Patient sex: M
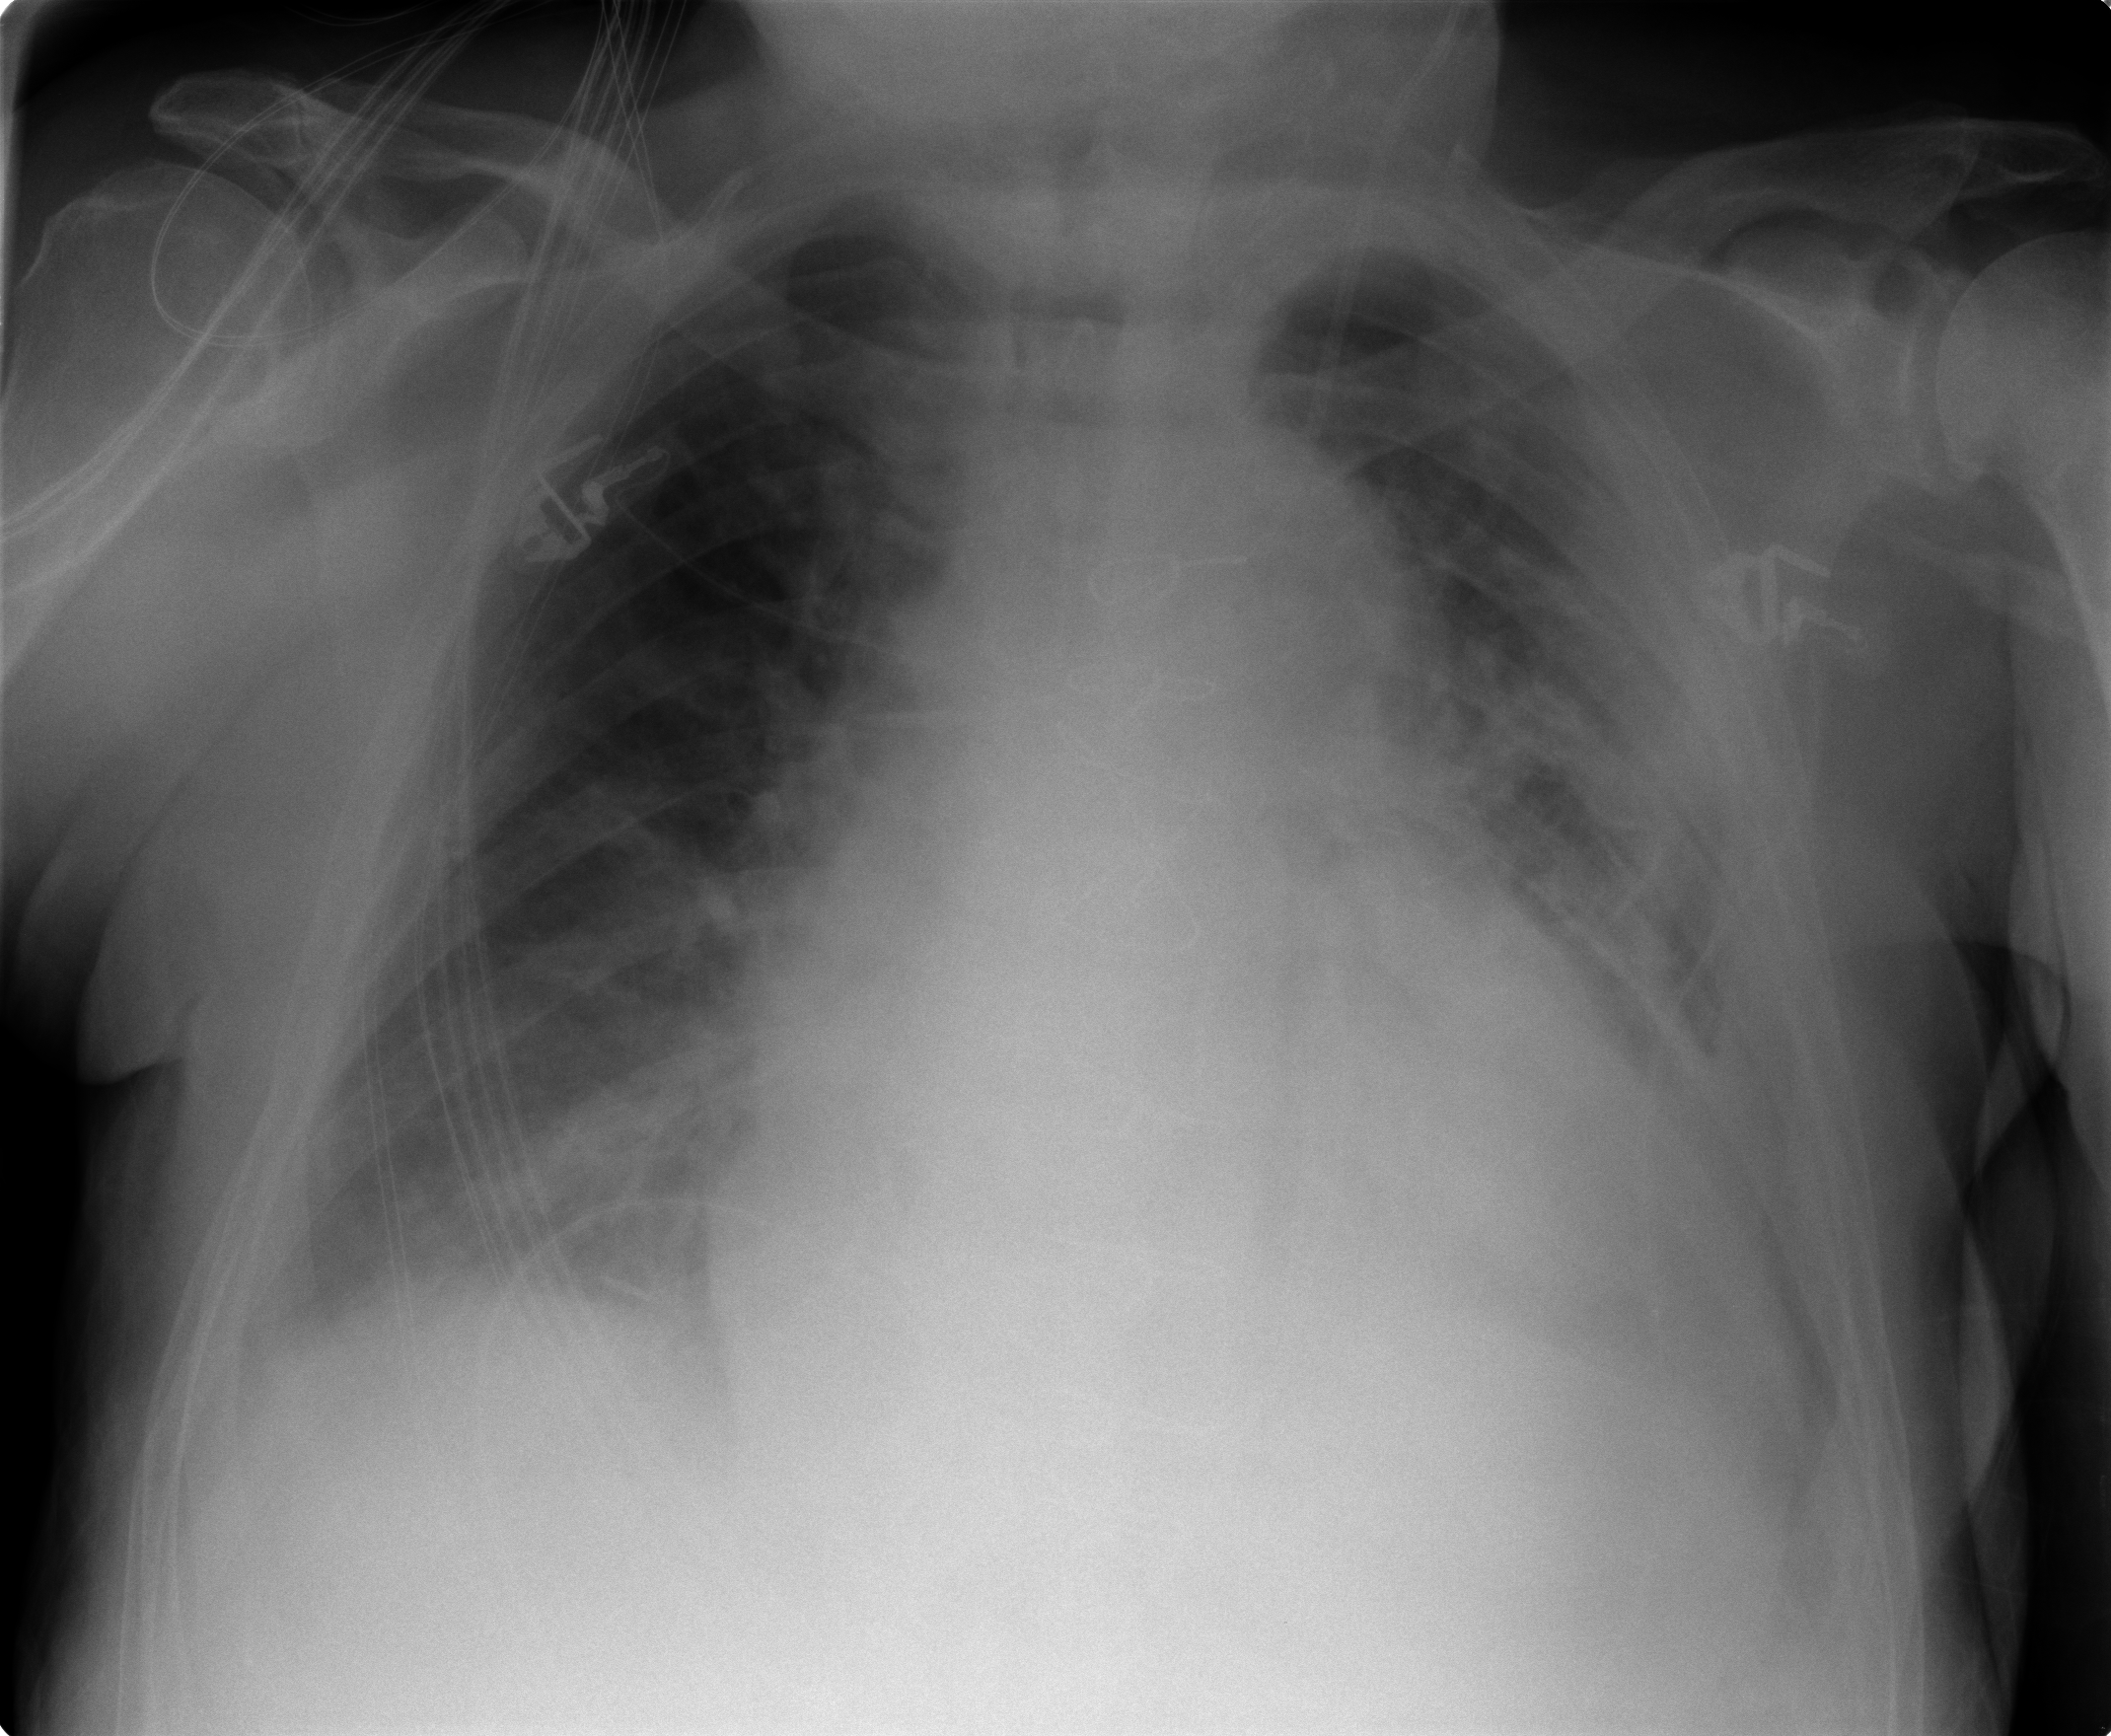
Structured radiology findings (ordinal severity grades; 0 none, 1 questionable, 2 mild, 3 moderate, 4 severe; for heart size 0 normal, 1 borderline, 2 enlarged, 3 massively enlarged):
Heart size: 2
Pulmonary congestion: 3
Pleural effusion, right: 0
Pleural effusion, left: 2
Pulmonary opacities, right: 2
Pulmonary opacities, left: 3
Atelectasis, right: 2
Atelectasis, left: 3